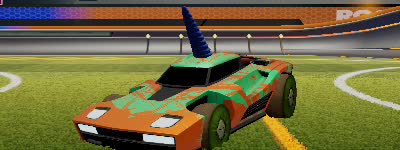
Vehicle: breakout